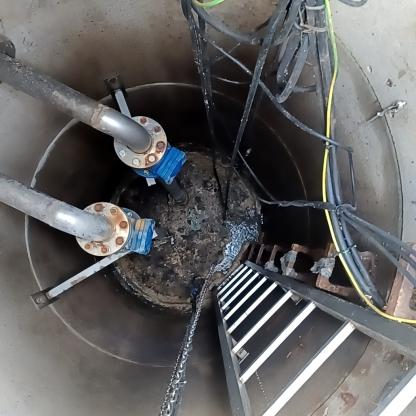
Klasa: inne